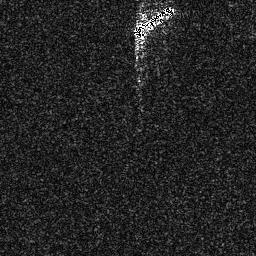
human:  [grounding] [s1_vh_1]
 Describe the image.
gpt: In the satellite image, there is  <ref>1 medium ship </ref> <box>[[51, 1, 68, 14, 0]]</box> located at top.